Lunar surface albedo tile
Center latitude: 19.827
Center longitude: -34.511
Resolution (meters per pixel, mean): 146.84
Tile area (km^2): 21972.01
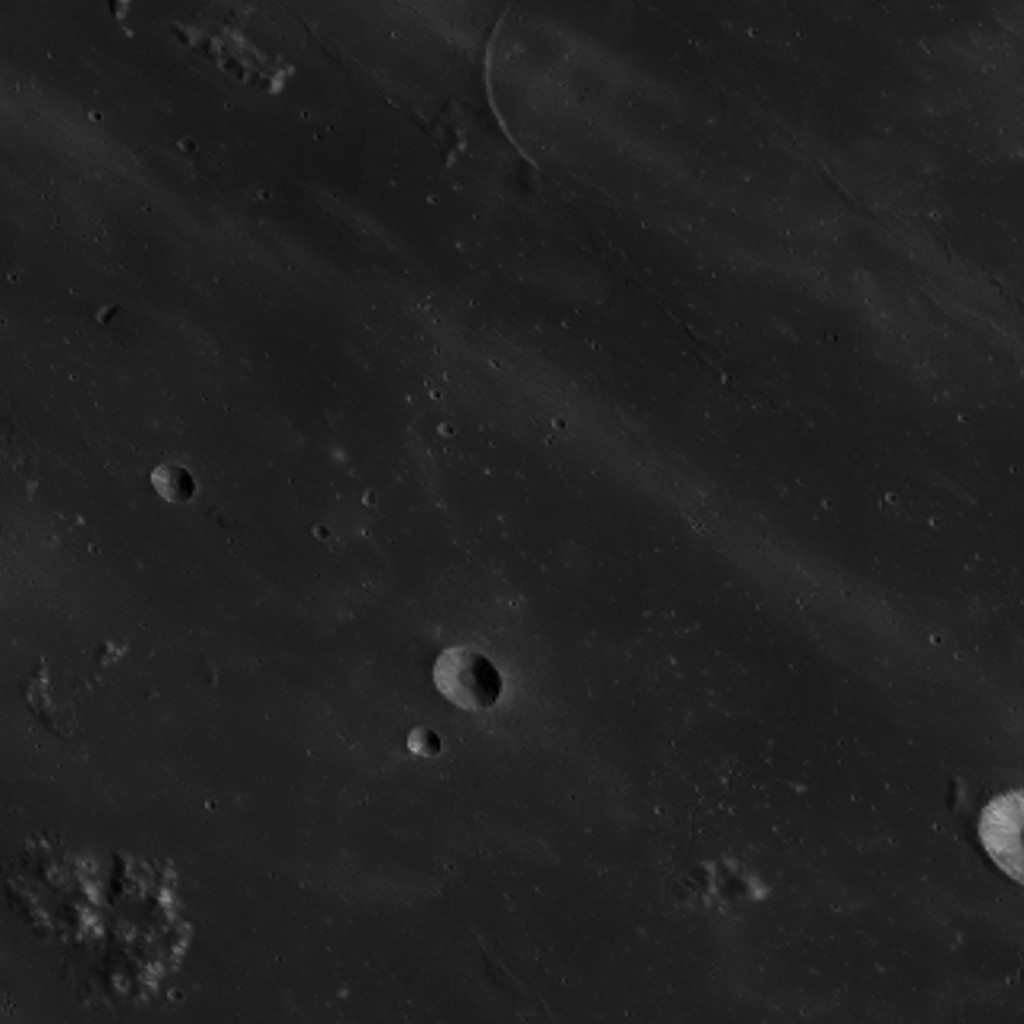